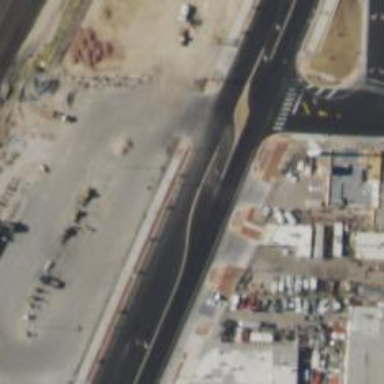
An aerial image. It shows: Asphalt road with secondary link designation.